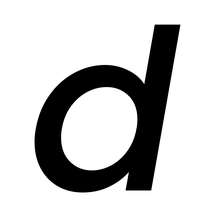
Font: Poppins-MediumItalic